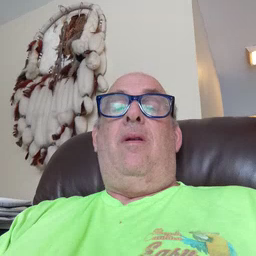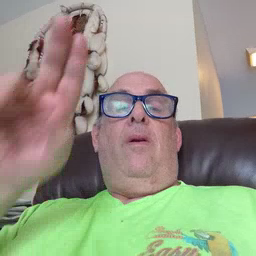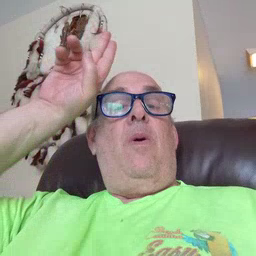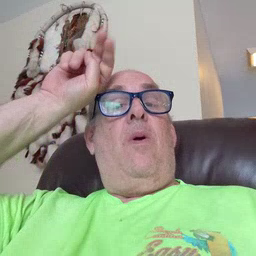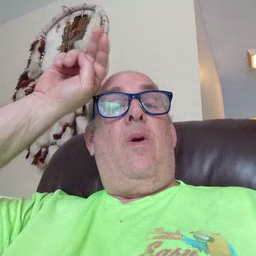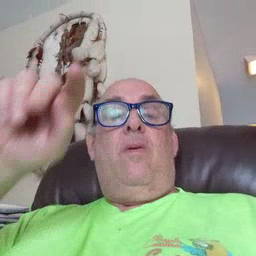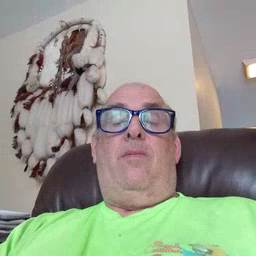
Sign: horse